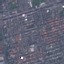
Label: Residential